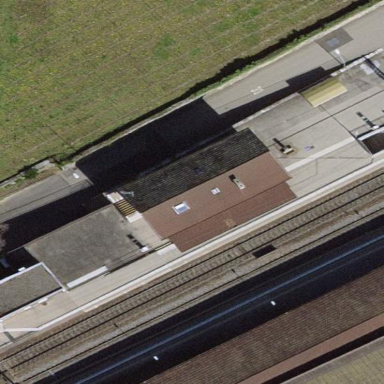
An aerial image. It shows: Train station building.